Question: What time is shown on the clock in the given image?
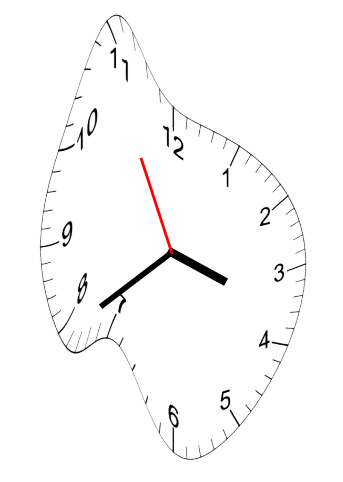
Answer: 03:38:55